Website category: university
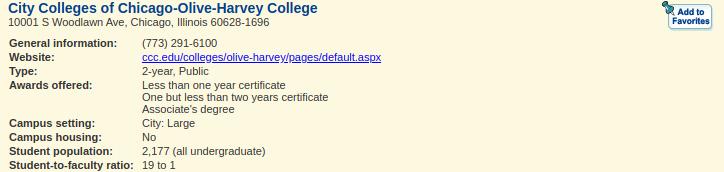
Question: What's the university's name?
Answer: City Colleges of Chicago-Olive-Harvey College

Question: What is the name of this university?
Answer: City Colleges of Chicago-Olive-Harvey College

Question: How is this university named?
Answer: City Colleges of Chicago-Olive-Harvey College

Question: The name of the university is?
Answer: City Colleges of Chicago-Olive-Harvey College

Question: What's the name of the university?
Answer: City Colleges of Chicago-Olive-Harvey College

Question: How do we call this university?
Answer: City Colleges of Chicago-Olive-Harvey College

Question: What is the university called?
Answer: City Colleges of Chicago-Olive-Harvey College

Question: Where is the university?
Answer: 10001 S Woodlawn Ave, Chicago, Illinois 60628-1696

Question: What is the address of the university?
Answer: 10001 S Woodlawn Ave, Chicago, Illinois 60628-1696

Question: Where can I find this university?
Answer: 10001 S Woodlawn Ave, Chicago, Illinois 60628-1696

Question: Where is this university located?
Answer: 10001 S Woodlawn Ave, Chicago, Illinois 60628-1696

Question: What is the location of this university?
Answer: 10001 S Woodlawn Ave, Chicago, Illinois 60628-1696

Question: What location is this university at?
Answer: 10001 S Woodlawn Ave, Chicago, Illinois 60628-1696

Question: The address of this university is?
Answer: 10001 S Woodlawn Ave, Chicago, Illinois 60628-1696

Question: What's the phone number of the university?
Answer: (773) 291-6100

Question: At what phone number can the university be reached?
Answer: (773) 291-6100

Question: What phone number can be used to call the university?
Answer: (773) 291-6100

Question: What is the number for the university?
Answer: (773) 291-6100

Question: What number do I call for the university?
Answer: (773) 291-6100

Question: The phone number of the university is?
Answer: (773) 291-6100

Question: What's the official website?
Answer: ccc.edu/colleges/olive-harvey/pages/default.aspx

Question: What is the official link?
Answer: ccc.edu/colleges/olive-harvey/pages/default.aspx

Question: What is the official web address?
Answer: ccc.edu/colleges/olive-harvey/pages/default.aspx

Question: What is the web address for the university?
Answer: ccc.edu/colleges/olive-harvey/pages/default.aspx

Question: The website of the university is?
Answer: ccc.edu/colleges/olive-harvey/pages/default.aspx

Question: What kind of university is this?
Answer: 2-year, Public

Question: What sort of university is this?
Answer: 2-year, Public

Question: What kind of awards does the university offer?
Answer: Less than one year certificate One but less than two years certificate Associate's degree

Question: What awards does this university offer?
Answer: Less than one year certificate One but less than two years certificate Associate's degree

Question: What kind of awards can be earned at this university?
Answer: Less than one year certificate One but less than two years certificate Associate's degree

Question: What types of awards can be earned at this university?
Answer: Less than one year certificate One but less than two years certificate Associate's degree

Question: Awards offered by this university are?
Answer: Less than one year certificate One but less than two years certificate Associate's degree

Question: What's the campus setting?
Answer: City: Large

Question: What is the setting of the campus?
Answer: City: Large

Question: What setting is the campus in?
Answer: City: Large

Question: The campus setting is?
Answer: City: Large

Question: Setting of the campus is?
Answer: City: Large

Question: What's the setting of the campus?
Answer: City: Large

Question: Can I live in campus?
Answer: No

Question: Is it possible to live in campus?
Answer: No

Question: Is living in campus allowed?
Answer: No

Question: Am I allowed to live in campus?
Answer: No

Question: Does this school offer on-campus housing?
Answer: No

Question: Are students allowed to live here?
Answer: No

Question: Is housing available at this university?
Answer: No

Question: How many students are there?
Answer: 2,177 (all undergraduate)

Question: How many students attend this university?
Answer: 2,177 (all undergraduate)

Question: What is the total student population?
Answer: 2,177 (all undergraduate)

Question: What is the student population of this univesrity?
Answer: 2,177 (all undergraduate)

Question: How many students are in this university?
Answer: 2,177 (all undergraduate)

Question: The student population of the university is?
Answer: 2,177 (all undergraduate)

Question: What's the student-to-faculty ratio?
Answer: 19 to 1

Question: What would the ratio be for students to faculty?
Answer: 19 to 1

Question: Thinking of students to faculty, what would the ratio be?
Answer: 19 to 1

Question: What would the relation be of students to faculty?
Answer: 19 to 1

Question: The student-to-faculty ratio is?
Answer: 19 to 1

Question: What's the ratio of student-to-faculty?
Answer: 19 to 1

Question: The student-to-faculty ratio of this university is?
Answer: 19 to 1